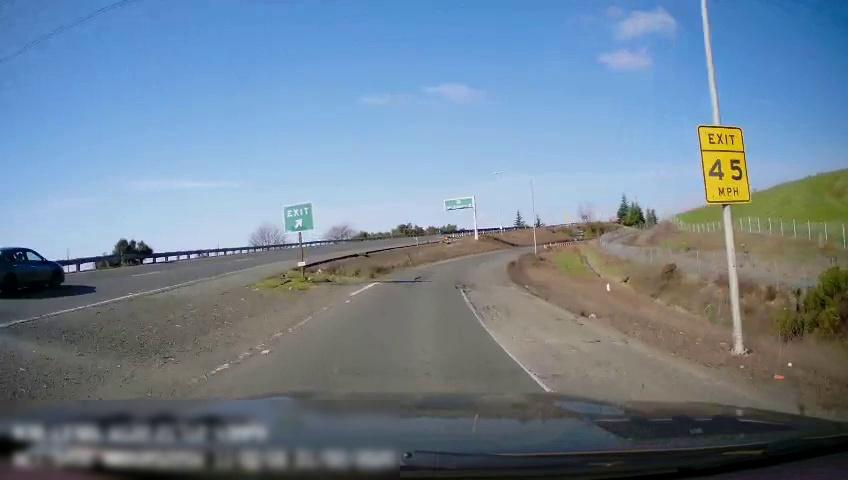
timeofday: Day
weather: Sunny
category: Drivable Space
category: Vehicles | Car
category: Lanes | Current Lane
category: Lanes | Alternate Lane
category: Lanes | Current Lane
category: Lanes | Alternate Lane
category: Traffic | Signs
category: Traffic | Signs
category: Traffic | Signs